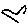
Label: bird